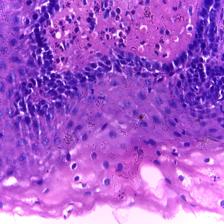
Diagnosis: OSCC